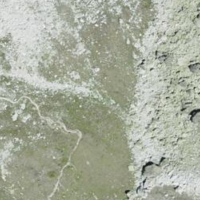
EUNIS habitat code: 48
Species observed at this site:
Juniperus communis
Campanula barbata
Arnica montana